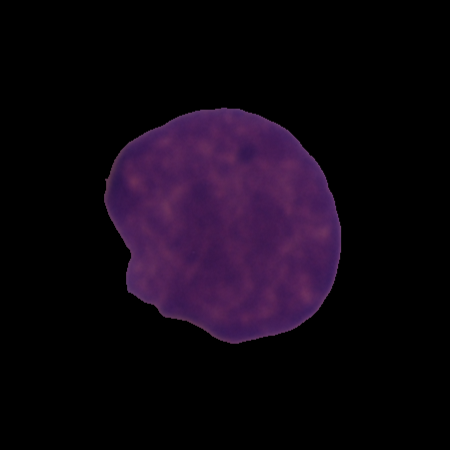
Label: cancer